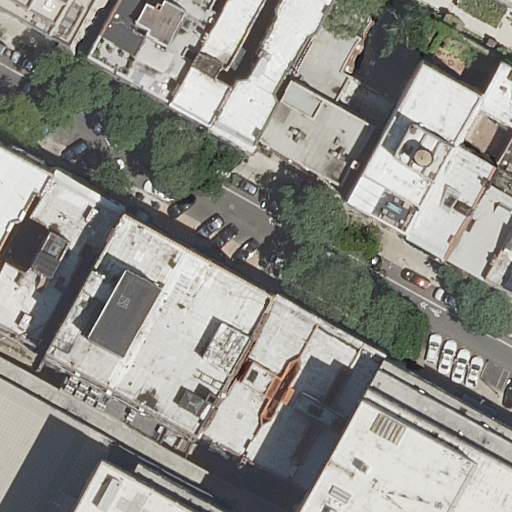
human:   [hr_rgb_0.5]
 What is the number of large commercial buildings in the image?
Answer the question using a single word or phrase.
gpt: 0

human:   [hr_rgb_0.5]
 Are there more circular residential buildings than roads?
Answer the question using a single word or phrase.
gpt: no

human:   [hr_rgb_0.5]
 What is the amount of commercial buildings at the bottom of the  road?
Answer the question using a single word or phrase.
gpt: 0

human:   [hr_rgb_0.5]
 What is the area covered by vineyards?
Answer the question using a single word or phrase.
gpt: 0m2

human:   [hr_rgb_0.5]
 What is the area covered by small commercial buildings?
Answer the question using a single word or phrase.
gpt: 0m2

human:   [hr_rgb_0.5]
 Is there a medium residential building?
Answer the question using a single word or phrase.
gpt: yes

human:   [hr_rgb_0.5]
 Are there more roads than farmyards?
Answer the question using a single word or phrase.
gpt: yes

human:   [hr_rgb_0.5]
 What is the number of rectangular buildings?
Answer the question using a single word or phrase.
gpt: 8

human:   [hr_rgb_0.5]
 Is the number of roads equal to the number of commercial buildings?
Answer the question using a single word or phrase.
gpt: no

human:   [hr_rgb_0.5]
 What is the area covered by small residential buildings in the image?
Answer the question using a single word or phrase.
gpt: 88m2

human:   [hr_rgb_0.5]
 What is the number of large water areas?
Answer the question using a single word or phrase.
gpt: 0

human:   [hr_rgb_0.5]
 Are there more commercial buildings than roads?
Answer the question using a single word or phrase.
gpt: no

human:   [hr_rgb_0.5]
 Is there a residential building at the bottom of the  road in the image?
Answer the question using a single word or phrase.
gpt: yes

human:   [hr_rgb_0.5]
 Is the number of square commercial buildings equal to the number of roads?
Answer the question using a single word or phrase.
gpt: no

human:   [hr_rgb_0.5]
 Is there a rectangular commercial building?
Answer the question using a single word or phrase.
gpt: no

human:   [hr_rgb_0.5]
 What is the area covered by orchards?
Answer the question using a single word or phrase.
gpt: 0m2

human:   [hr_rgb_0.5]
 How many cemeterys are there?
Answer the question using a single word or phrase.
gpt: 0

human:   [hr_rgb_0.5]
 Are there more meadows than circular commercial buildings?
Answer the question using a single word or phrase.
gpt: no

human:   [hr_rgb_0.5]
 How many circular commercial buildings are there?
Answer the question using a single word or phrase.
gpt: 0

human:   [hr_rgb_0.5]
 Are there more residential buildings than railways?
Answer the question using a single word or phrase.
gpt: yes

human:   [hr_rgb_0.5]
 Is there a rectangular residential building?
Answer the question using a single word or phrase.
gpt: yes

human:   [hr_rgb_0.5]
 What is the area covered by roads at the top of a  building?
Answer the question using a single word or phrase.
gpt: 0m2

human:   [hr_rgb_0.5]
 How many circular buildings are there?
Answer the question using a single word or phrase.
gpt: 0

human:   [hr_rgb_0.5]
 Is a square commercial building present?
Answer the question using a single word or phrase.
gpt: no

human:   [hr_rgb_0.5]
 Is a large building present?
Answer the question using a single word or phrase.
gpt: yes

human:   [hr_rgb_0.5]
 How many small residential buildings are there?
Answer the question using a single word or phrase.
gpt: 4

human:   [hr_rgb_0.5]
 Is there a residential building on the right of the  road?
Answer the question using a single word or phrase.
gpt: yes

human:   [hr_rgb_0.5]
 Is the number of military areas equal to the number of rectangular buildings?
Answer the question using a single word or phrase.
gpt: no

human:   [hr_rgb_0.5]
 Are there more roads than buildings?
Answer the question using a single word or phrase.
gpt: no

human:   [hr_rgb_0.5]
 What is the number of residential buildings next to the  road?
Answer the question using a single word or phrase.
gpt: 18

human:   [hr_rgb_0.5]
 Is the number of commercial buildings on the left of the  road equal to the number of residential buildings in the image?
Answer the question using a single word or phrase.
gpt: no

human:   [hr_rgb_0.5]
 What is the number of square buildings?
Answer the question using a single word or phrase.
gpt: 0

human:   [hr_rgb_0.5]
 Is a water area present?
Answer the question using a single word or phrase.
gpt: no

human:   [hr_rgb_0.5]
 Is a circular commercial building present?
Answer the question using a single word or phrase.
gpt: no

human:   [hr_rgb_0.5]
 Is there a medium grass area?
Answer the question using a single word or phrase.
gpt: no

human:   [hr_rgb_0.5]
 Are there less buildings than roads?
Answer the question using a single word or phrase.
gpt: no